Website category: university
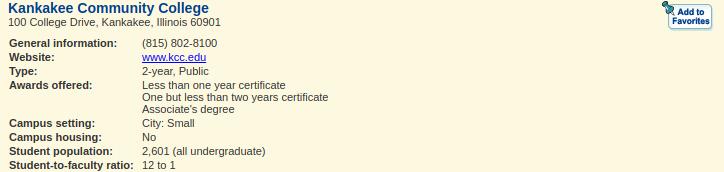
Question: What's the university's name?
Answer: Kankakee Community College

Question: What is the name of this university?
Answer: Kankakee Community College

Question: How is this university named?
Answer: Kankakee Community College

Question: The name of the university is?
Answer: Kankakee Community College

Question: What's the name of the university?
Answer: Kankakee Community College

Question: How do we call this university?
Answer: Kankakee Community College

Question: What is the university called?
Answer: Kankakee Community College

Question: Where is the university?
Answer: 100 College Drive, Kankakee, Illinois 60901

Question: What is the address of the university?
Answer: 100 College Drive, Kankakee, Illinois 60901

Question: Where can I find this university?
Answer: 100 College Drive, Kankakee, Illinois 60901

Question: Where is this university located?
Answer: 100 College Drive, Kankakee, Illinois 60901

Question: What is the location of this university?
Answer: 100 College Drive, Kankakee, Illinois 60901

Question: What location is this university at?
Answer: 100 College Drive, Kankakee, Illinois 60901

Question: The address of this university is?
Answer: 100 College Drive, Kankakee, Illinois 60901

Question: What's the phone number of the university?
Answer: (815) 802-8100

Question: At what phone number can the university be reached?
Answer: (815) 802-8100

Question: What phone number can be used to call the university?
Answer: (815) 802-8100

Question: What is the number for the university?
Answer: (815) 802-8100

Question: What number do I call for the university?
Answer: (815) 802-8100

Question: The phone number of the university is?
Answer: (815) 802-8100

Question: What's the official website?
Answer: www.kcc.edu

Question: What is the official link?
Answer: www.kcc.edu

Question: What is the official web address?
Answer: www.kcc.edu

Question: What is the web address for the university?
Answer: www.kcc.edu

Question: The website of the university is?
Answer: www.kcc.edu

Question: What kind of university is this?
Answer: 2-year, Public

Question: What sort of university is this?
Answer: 2-year, Public

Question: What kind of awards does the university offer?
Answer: Less than one year certificate One but less than two years certificate Associate's degree

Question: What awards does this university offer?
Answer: Less than one year certificate One but less than two years certificate Associate's degree

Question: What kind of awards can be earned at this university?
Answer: Less than one year certificate One but less than two years certificate Associate's degree

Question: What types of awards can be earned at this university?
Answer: Less than one year certificate One but less than two years certificate Associate's degree

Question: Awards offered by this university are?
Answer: Less than one year certificate One but less than two years certificate Associate's degree

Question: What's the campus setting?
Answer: City: Small

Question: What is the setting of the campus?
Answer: City: Small

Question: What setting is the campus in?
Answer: City: Small

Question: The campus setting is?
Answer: City: Small

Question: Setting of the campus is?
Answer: City: Small

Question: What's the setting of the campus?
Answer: City: Small

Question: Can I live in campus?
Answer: No

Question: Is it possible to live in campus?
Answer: No

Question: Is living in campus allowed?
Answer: No

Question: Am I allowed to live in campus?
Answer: No

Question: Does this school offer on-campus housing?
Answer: No

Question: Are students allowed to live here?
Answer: No

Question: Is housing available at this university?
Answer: No

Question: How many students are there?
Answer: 2,601 (all undergraduate)

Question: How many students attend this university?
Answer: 2,601 (all undergraduate)

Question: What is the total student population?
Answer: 2,601 (all undergraduate)

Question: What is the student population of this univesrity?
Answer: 2,601 (all undergraduate)

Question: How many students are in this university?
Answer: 2,601 (all undergraduate)

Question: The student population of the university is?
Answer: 2,601 (all undergraduate)

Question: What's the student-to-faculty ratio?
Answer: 12 to 1

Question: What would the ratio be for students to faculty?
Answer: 12 to 1

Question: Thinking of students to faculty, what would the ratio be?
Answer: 12 to 1

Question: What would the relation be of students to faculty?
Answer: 12 to 1

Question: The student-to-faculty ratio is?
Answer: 12 to 1

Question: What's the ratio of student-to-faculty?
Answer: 12 to 1

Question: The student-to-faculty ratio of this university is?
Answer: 12 to 1